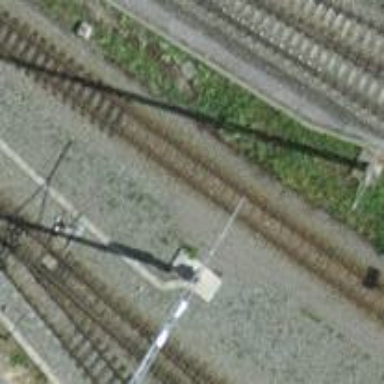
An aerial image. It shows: Narrow-gauge railway yard with electrified contact lines.